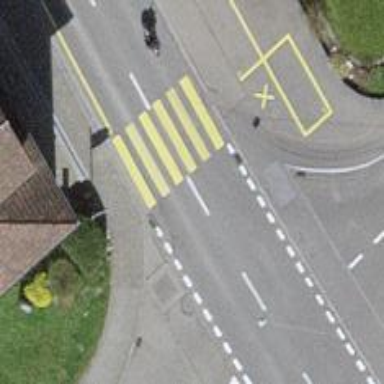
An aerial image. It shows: Uncontrolled zebra crossing with notable zebra markings.